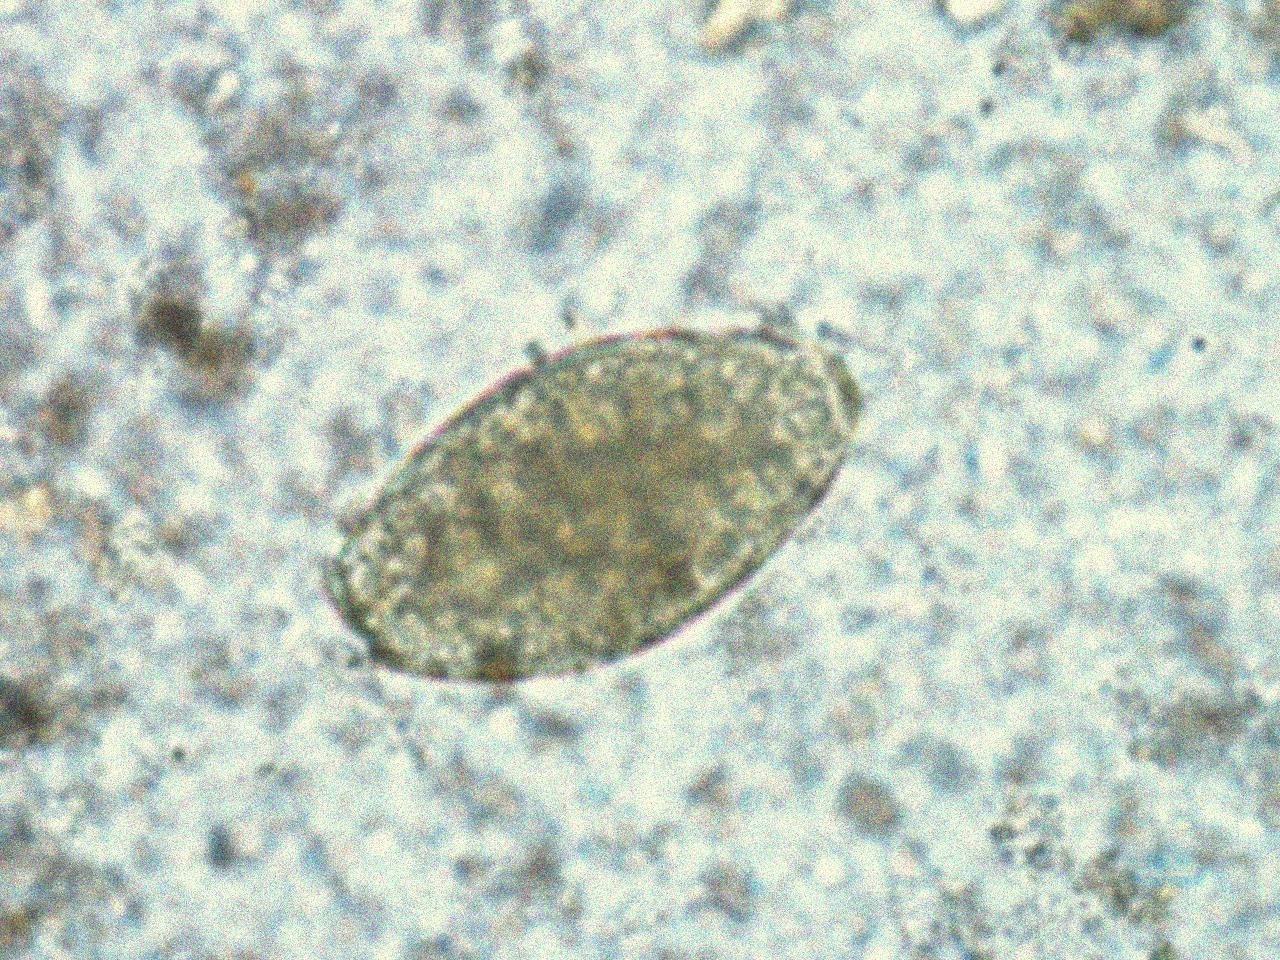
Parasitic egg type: Fasciolopsis buski